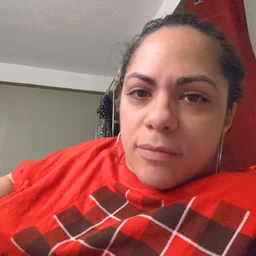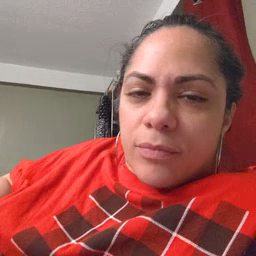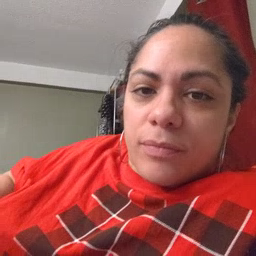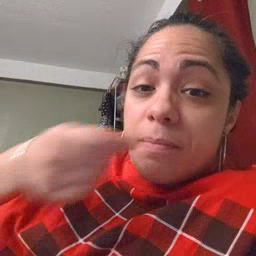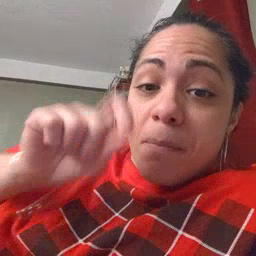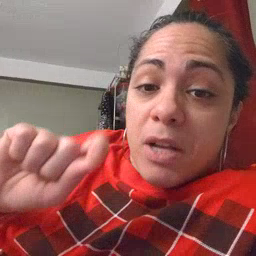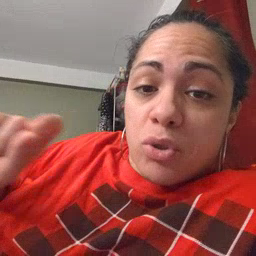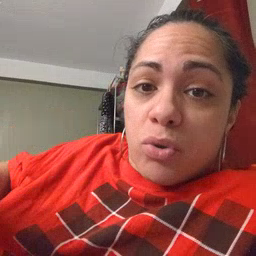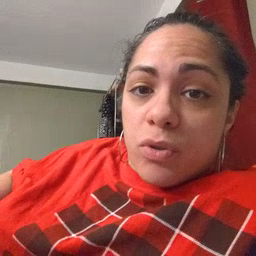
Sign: pencil